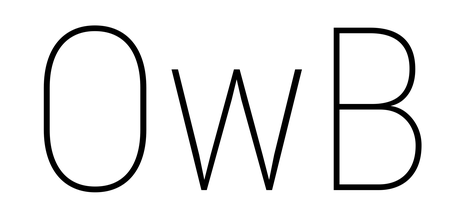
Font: Roboto_Condensed_Thin